Question: # Screen image

# Api response
'''
{
"id": 16,
"name": "Nomlanga Stout",
"description": "Voluptas Nostrum Exercitation N",
"advertiser": "l ywjd",
"image": "http://alaa.rmal.sa/goblin/public/admin/assets/images/placeholder.jpg",
"images": [
"http://alaa.rmal.sa/goblin/public/admin/assets/images/placeholder.jpg"
],
"price": "740",
"is_banner": false,
"location": "Sequi Facilis Accusantium Volup",
"since": "mndh s`@ 22",
"is_fav": false
},
{
"id": 3,
"image": "http://alaa.rmal.sa/goblin/public/uploaded/banners/banner_qzNwwPnx1Vkw_2019-09-11.jpg",
"name": "l ywjd",
"description": "l ywjd",
"advertiser": "l ywjd",
"images": [],
"price": "l ywjd",
"location": "l ywjd",
"since": "l ywjd",
"is_banner": true,
"is_fav": false
}
'''
I want to create a gridview of products each row has 2 items and every 6 products i want to add an image that take the screen width .
I tried to customize it by creating a list view that return a row of 2 items
if
but it doesn't work
'''
ListView.builder(
primary: false,
shrinkWrap: true,
itemCount: _ads.length,
itemBuilder: (BuildContext context, int index) {
if (indexAd < _ads.length) {
print("Indexxxx" + indexAd.toString());
return _ads[indexAd].isBanner
? Padding(
padding: const EdgeInsets.all(8.0),
child: Container(
width:
MediaQuery.of(context).size.width,
height: 100,
decoration: BoxDecoration(
borderRadius:
BorderRadius.circular(8),
image: DecorationImage(
fit: BoxFit.cover,
image: NetworkImage(
_ads[indexAd++].image),
),
),
),
)
: Row(
children: <Widget>[
InkWell(
onTap: () {
print("--***********************---> ${indexDetail++}");
// Navigator.of(context).push(
// PageRouteBuilder(
// pageBuilder: (_, __, ___) {
// return AdDetailPage(
// model: widget.model,
// adId: _ads[indexDetail].id,
// );
// }));
},
child: ProductCard(
name: _ads[indexAd].name,
image: _ads[indexAd].image,
address: _ads[indexAd].location,
isFav: _ads[indexAd].isFav,
date: _ads[indexAd].since,
price: _ads[indexAd++].price,
),
),
InkWell(
onTap: () {
print("--+++++++++++++++++++++++---> ${indexDetail++}");
// Navigator.of(context).push(
// PageRouteBuilder(
// pageBuilder: (_, __, ___) {
// return AdDetailPage(
// model: widget.model,
// adId: _ads[indexDetail++].id,
// );
// }));
},
child: ProductCard(
name: _ads[indexAd].name,
image: _ads[indexAd].image,
address: _ads[indexAd].location,
isFav: _ads[indexAd].isFav,
date: _ads[indexAd].since,
price: _ads[indexAd++].price,
),
)
],
);
} else {
return Container();
}
},
)
'''
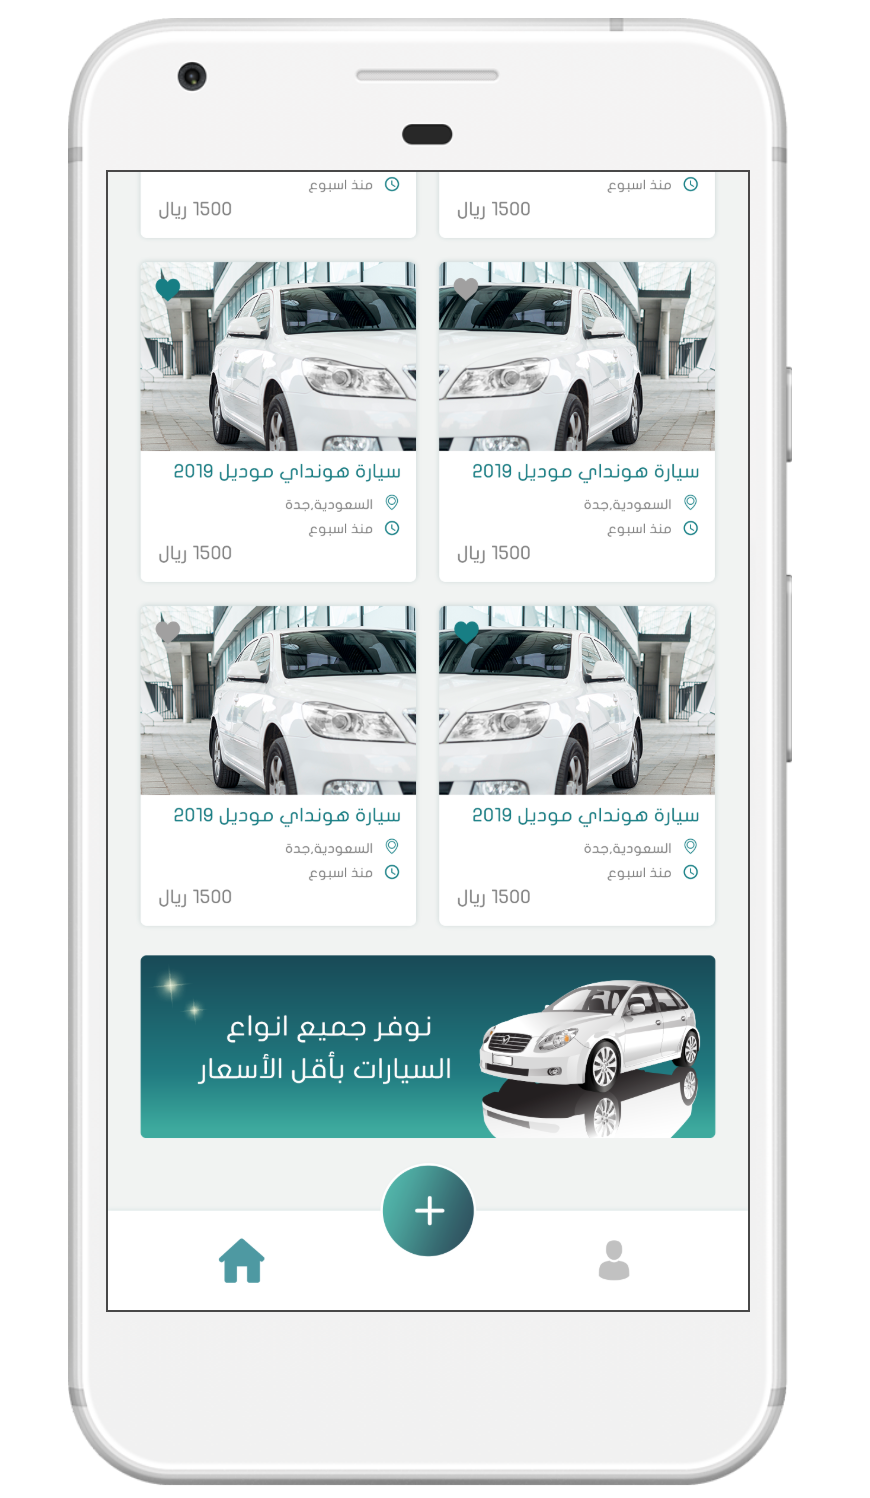
Answer: You can easily achieve this using <URL>
Here is the sample code for your requirement
'''
new StaggeredGridView.countBuilder(
crossAxisCount: 2,
itemCount: 10,
itemBuilder: (BuildContext context, int index) => new Container(
color: Colors.green,
child: new Center(
child: new CircleAvatar(
backgroundColor: Colors.white,
child: new Text('$index'),
),
),
),
staggeredTileBuilder: (int index) => (index % 7 == 0)
? new StaggeredTile.count(2, 1)
: new StaggeredTile.count(1, 1),
mainAxisSpacing: 4.0,
crossAxisSpacing: 4.0,
)
'''
<URL>